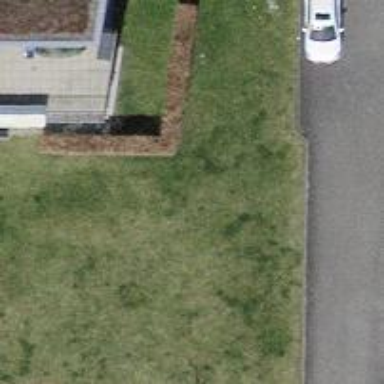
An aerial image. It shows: Hedge acting as barrier.